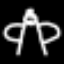
Label: angel